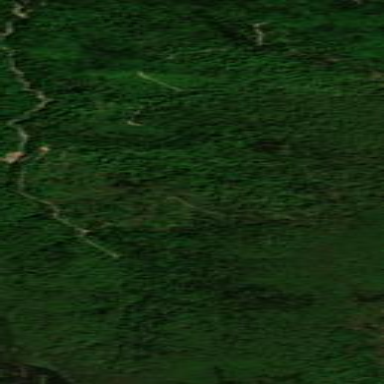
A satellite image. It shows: Forest area dominated by needle-leaved trees.